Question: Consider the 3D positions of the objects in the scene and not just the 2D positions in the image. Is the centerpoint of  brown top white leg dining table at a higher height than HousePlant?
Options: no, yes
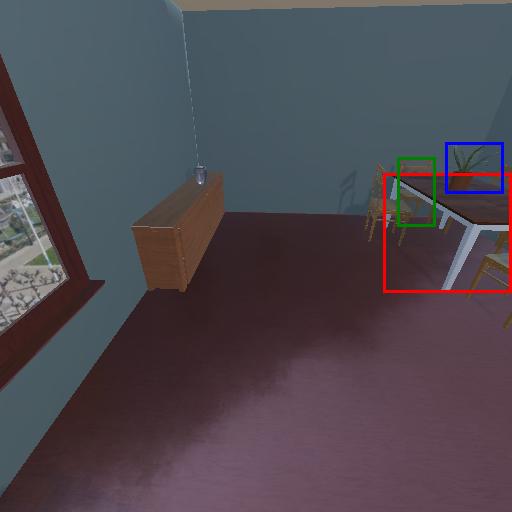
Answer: no